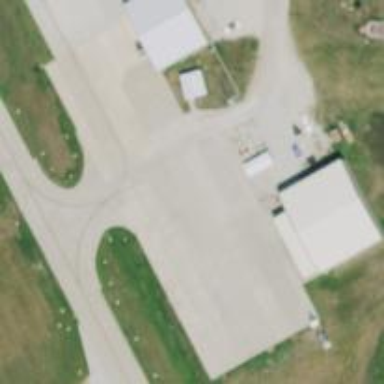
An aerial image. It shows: Apron at the airport.